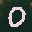
Label: 0